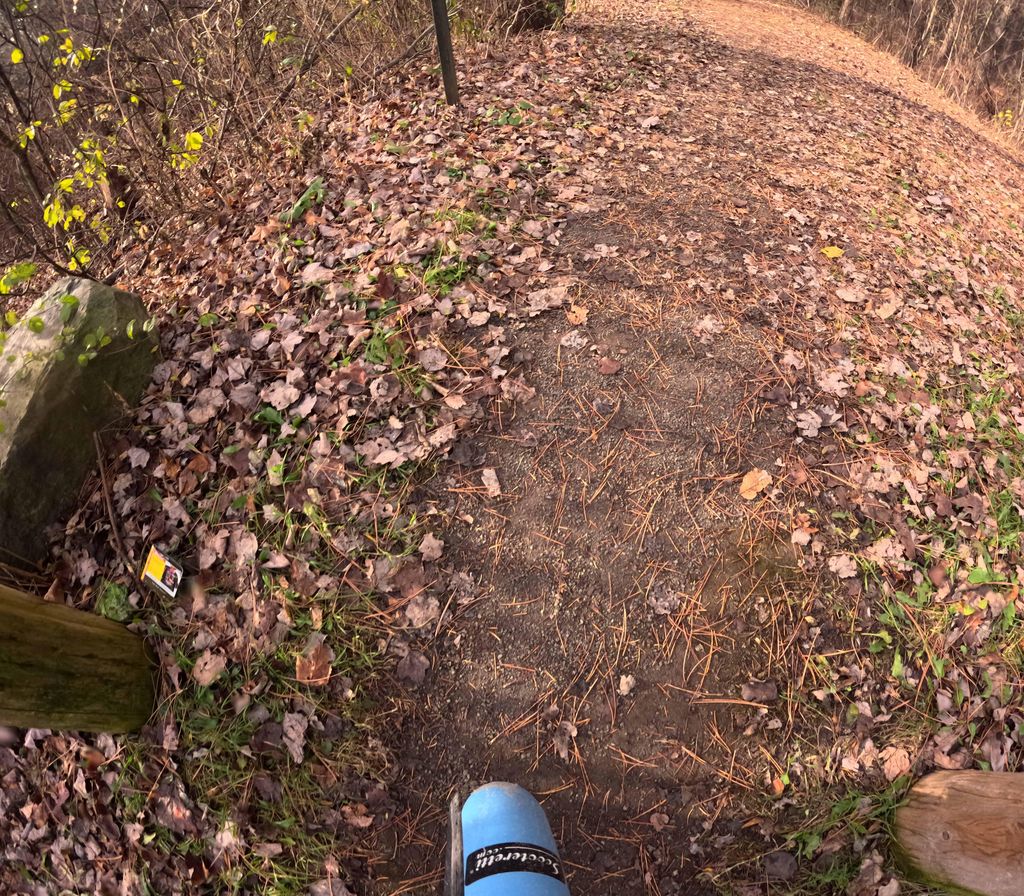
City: ottawa-gatineau